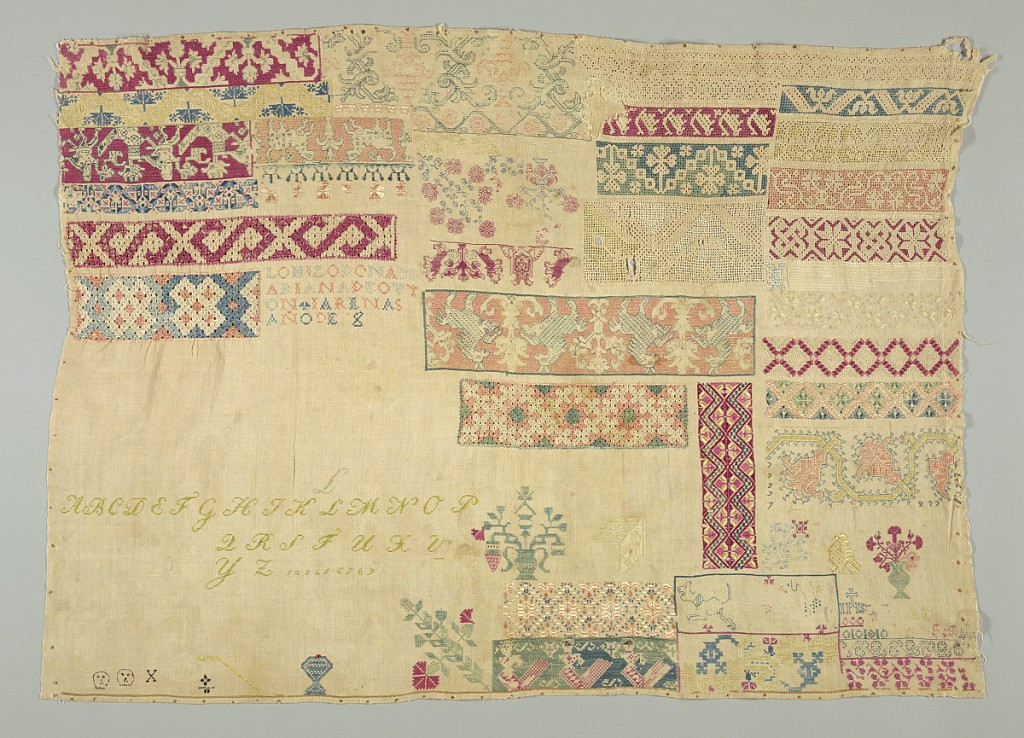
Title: Sampler
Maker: Maria Nadeouton
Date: early 19th century
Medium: silk and metal-wrapped silk on cotton Technique: embroidered in satin, back, long-armed cross, knot, stem, double running, cross, and aztec stitch (withdrawn element) on plain weave foundation
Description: Unfinished sampler with bands of pattern.